Question:
I need to automate the selection for a drop down box in selenium. The html code which comprises the dropdown is given below. The html code for each component is taken using firebug.
'''
// Input Area
<input type="text" title="Filter by Administrator" readonly="readonly" value="Filter by Administrator" id="dnn_ctr373_View_BusinessList_admin_dd_Input" class="rcbInput rcbEmptyMessage" name="dnn$ctr373$View$BusinessList_admin_dd" autocomplete="off">
// Dropdown arrow
<a style="overflow: hidden;display: block;position: relative;outline: none;" id="dnn_ctr373_View_BusinessList_admin_dd_Arrow">select</a>
// Values inside drop down
<ul class="rcbList" style="list-style:none;margin:0;padding:0;zoom:1;">
<li class="rcbItem ">All</li>
<li class="rcbItem ">dat@nykkos.com</li>
<li class="rcbHovered ">dat1@nykkos.com</li>
</ul>
'''
I use the following code for automating the dropdown selection, based on the reply from <URL>.
'''
Select select = new Select(driver.findElement(By.xpath("//*[@id="dnn_ctr373_View_BusinessList_admin_dd_Input"]")));
select.deselectAll();
select.selectByVisibleText("All");
'''
The code gives me the following exception:
'''
org.openqa.selenium.support.ui.UnexpectedTagNameException: Element should have been "select" but was "input"
Build info: version: '2.28.0', revision: '18309', time: '2012-12-11 20:21:18'
System info: os.name: 'Linux', os.arch: 'amd64', os.version: '2.6.35-32-generic', java.version: '1.6.0_26'
Driver info: driver.version: unknown
at org.openqa.selenium.support.ui.Select.<init>(Select.java:46)
at FilterByAdministrator.testFilterByAdministrator(FilterByAdministrator.java:41)
at sun.reflect.NativeMethodAccessorImpl.invoke0(Native Method)
at sun.reflect.NativeMethodAccessorImpl.invoke(NativeMethodAccessorImpl.java:39)
at sun.reflect.DelegatingMethodAccessorImpl.invoke(DelegatingMethodAccessorImpl.java:25)
at java.lang.reflect.Method.invoke(Method.java:597)
at org.junit.runners.model.FrameworkMethod$1.runReflectiveCall(FrameworkMethod.java:47)
at org.junit.internal.runners.model.ReflectiveCallable.run(ReflectiveCallable.java:12)
at org.junit.runners.model.FrameworkMethod.invokeExplosively(FrameworkMethod.java:44)
at org.junit.internal.runners.statements.InvokeMethod.evaluate(InvokeMethod.java:17)
at org.junit.internal.runners.statements.RunBefores.evaluate(RunBefores.java:26)
at org.junit.internal.runners.statements.RunAfters.evaluate(RunAfters.java:27)
at org.junit.runners.ParentRunner.runLeaf(ParentRunner.java:271)
at org.junit.runners.BlockJUnit4ClassRunner.runChild(BlockJUnit4ClassRunner.java:70)
at org.junit.runners.BlockJUnit4ClassRunner.runChild(BlockJUnit4ClassRunner.java:50)
at org.junit.runners.ParentRunner$3.run(ParentRunner.java:238)
at org.junit.runners.ParentRunner$1.schedule(ParentRunner.java:63)
at org.junit.runners.ParentRunner.runChildren(ParentRunner.java:236)
at org.junit.runners.ParentRunner.access$000(ParentRunner.java:53)
at org.junit.runners.ParentRunner$2.evaluate(ParentRunner.java:229)
at org.junit.runners.ParentRunner.run(ParentRunner.java:309)
at org.eclipse.jdt.internal.junit4.runner.JUnit4TestReference.run(JUnit4TestReference.java:50)
at org.eclipse.jdt.internal.junit.runner.TestExecution.run(TestExecution.java:38)
at org.eclipse.jdt.internal.junit.runner.RemoteTestRunner.runTests(RemoteTestRunner.java:467)
at org.eclipse.jdt.internal.junit.runner.RemoteTestRunner.runTests(RemoteTestRunner.java:683)
at org.eclipse.jdt.internal.junit.runner.RemoteTestRunner.run(RemoteTestRunner.java:390)
at org.eclipse.jdt.internal.junit.runner.RemoteTestRunner.main(RemoteTestRunner.java:197)
'''
I am not sure, whether the code I used above for dropdown selection is correct or not.
Can someone please let me know the possible solution for the same.
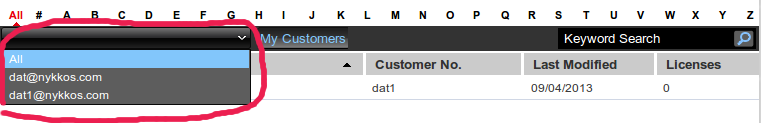
Answer: Try this:
'''
driver.findElement(By.xpath("//*[text()='select']")).click();
driver.findElement(By.xpath("//*[text()='All']")).click();
'''
It might work. As per your html it's not looking like a select box. You may achieve it with normal click operations.